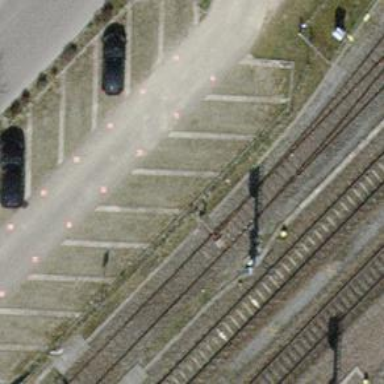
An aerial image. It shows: Railway switch.